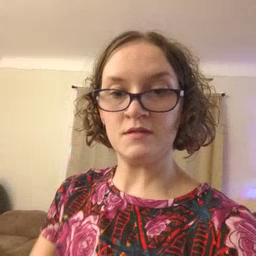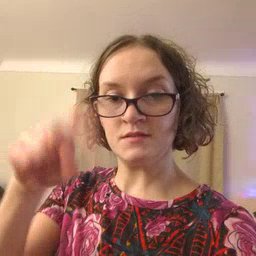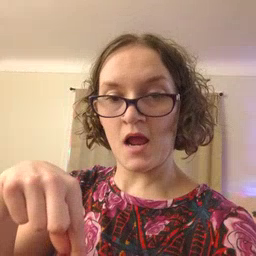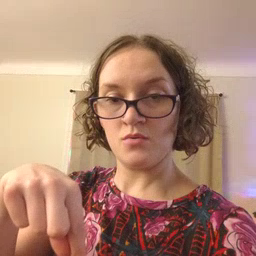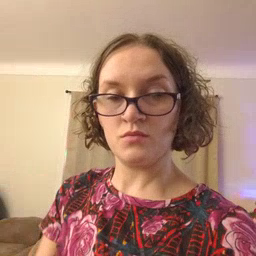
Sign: down